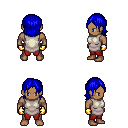
a pixel art fantasy rpg character, male body template, human, dark skin, white tunic, red pants, blue long bangs hairstyle, gold gloves, four views (front, back, left, right), 2x2 character sprite sheet, small pixel art, hard edges, no anti-aliasing